Question: I want to know how to add a UIRect Button on top of a table view using Interface Builder, like the one in this image:

It's a + (plus) button on top of a table view.
How to do this in Interface Builder? I can not drag the button onto the Table View. It can only placed below the table view..
Or it must be done only in the code?
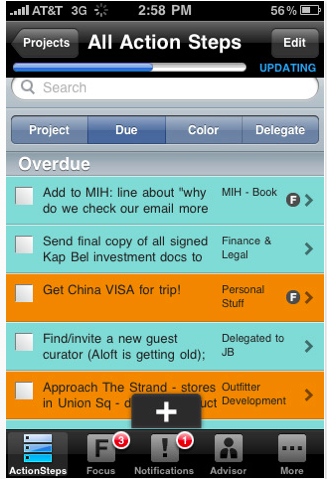
Answer: The plus button shown in image can be done with coding.
How to.
Add pulse button ('UIButton') as a subview to the superview of table view.(means your table view and the pulse will be sibling).
Give it the proper rect so that it could be seen just above to tabs,